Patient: sex F, age 78
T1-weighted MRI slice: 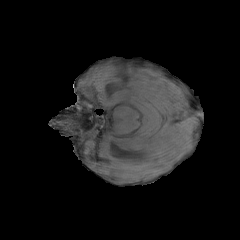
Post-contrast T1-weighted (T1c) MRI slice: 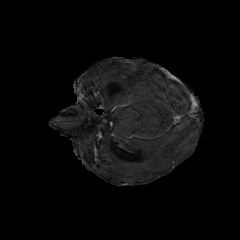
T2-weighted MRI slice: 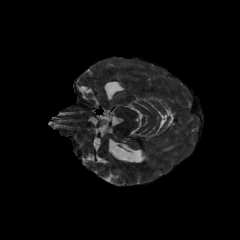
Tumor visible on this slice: no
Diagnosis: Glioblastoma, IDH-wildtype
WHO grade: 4